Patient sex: M
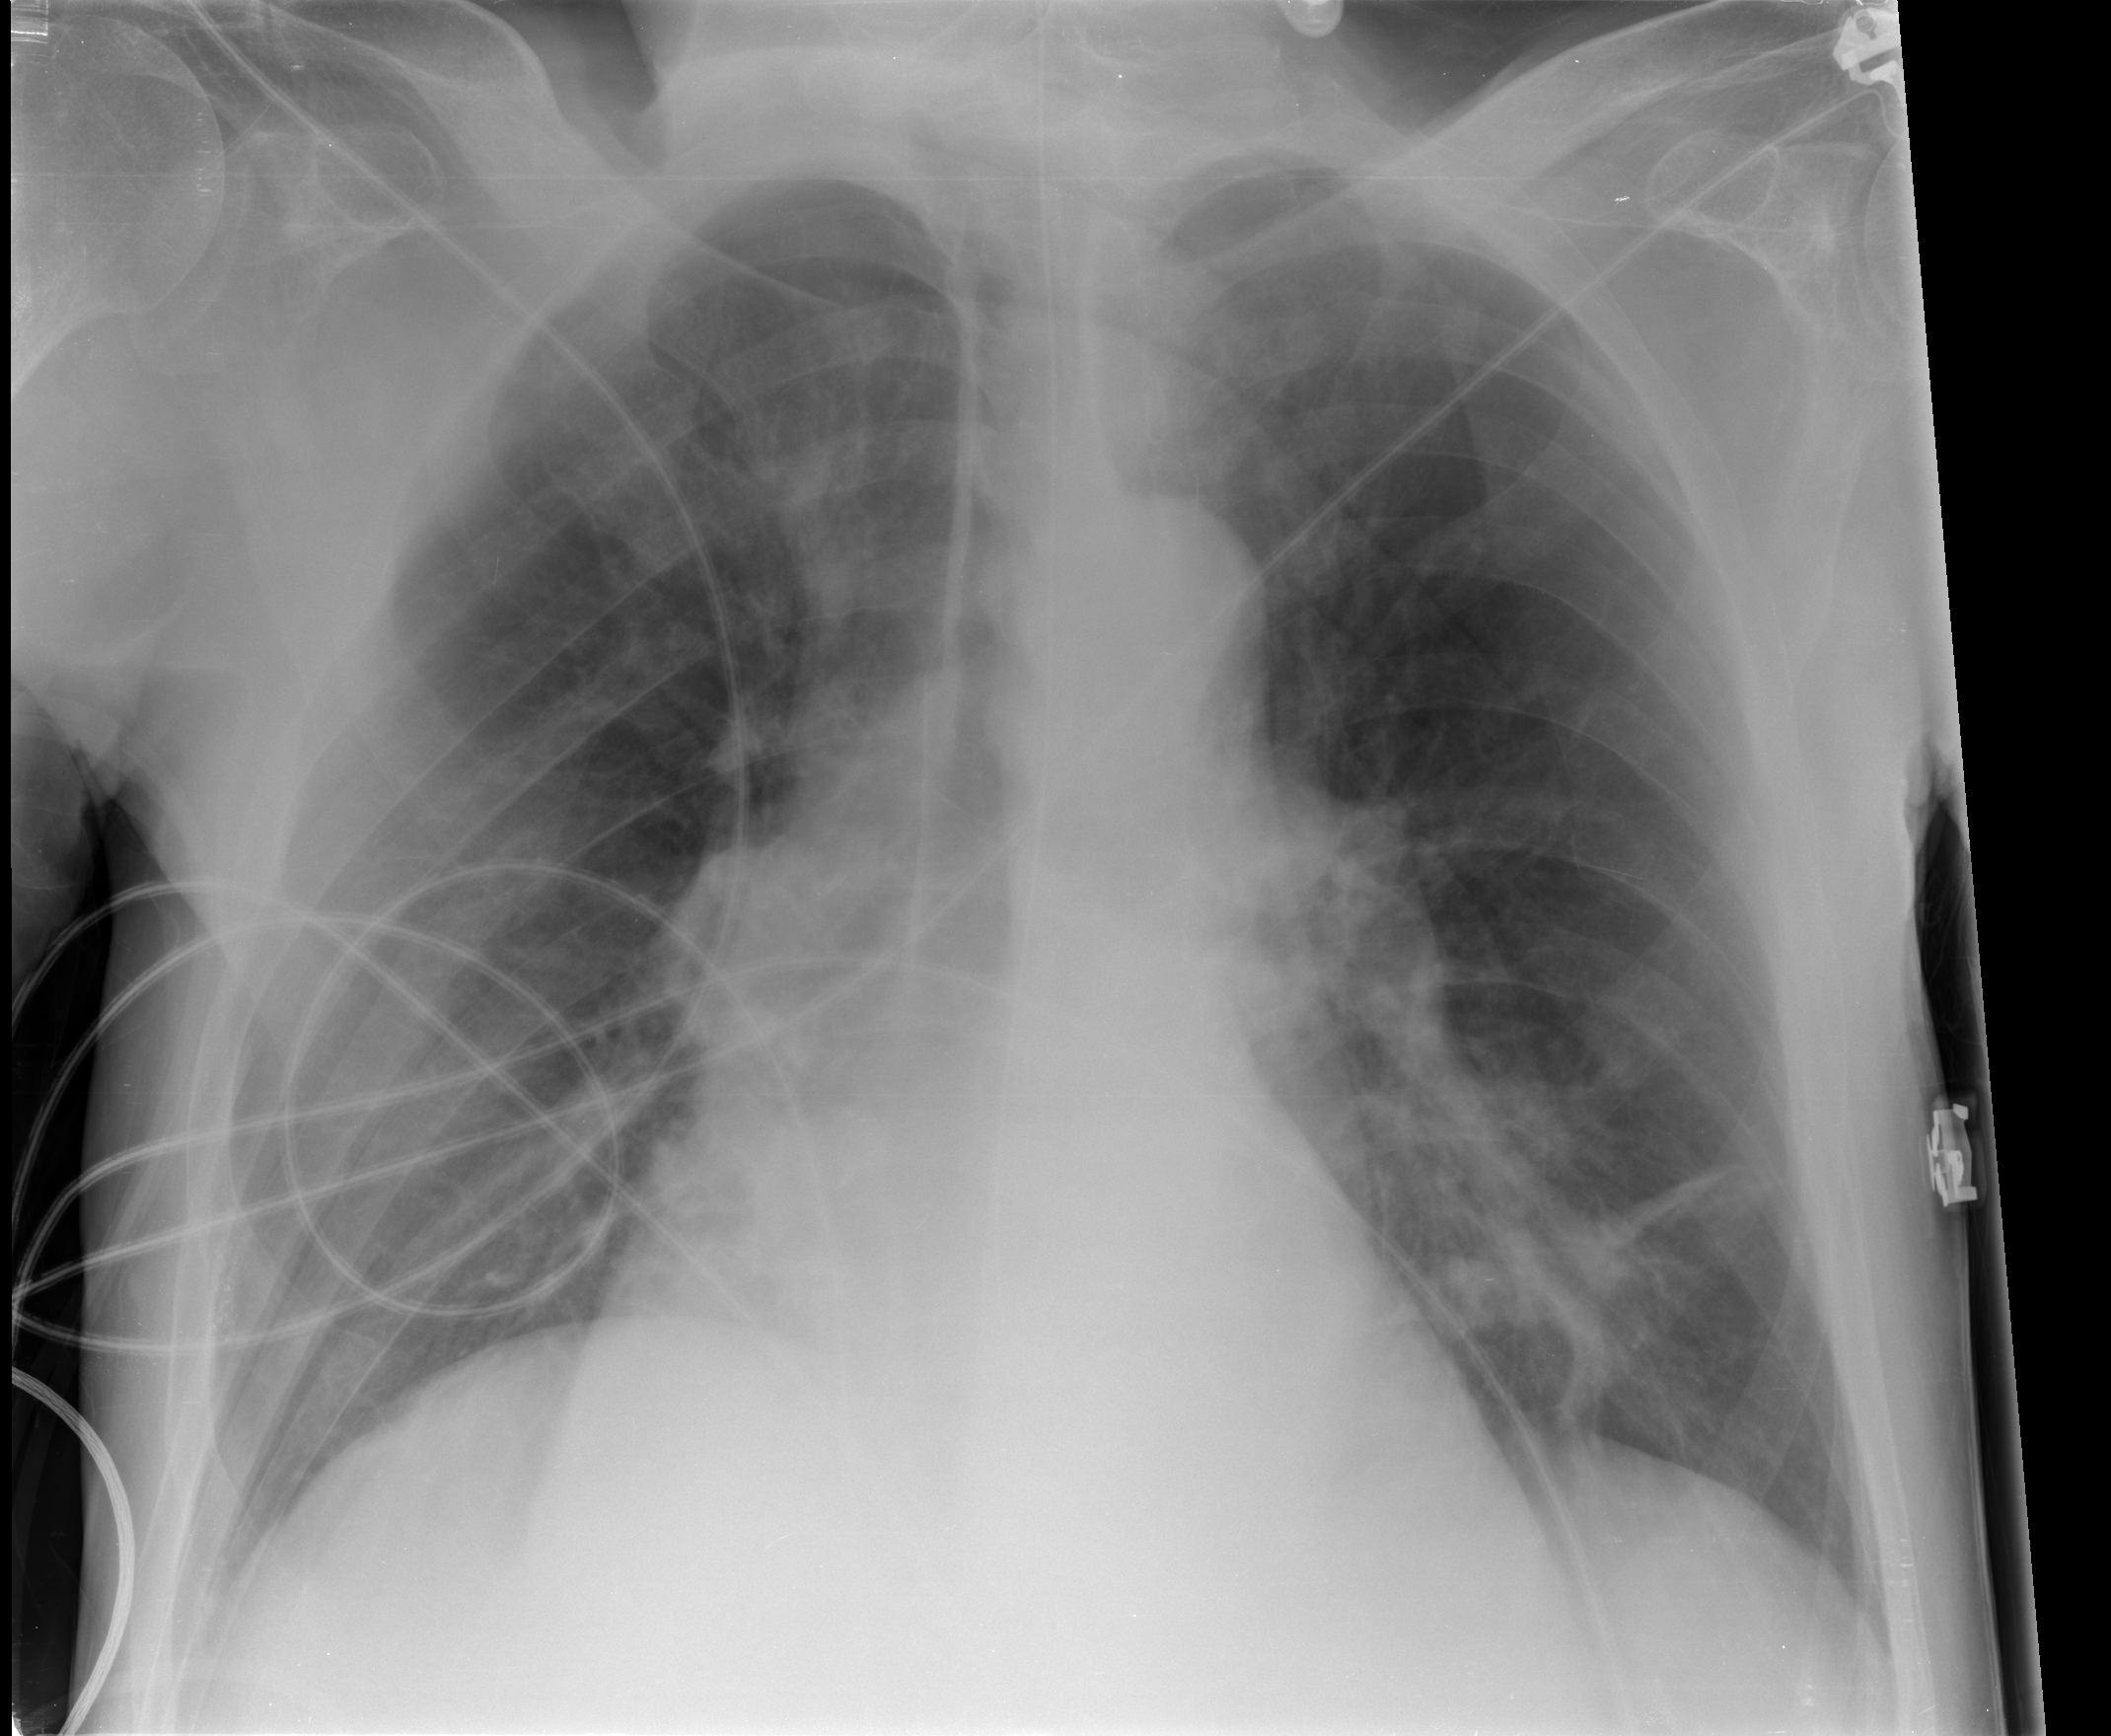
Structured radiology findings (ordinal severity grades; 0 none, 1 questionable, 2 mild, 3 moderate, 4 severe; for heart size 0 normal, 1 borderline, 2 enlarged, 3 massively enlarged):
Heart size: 2
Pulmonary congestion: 0
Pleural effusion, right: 0
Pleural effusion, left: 0
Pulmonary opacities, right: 0
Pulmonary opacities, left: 1
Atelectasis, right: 0
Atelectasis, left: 2